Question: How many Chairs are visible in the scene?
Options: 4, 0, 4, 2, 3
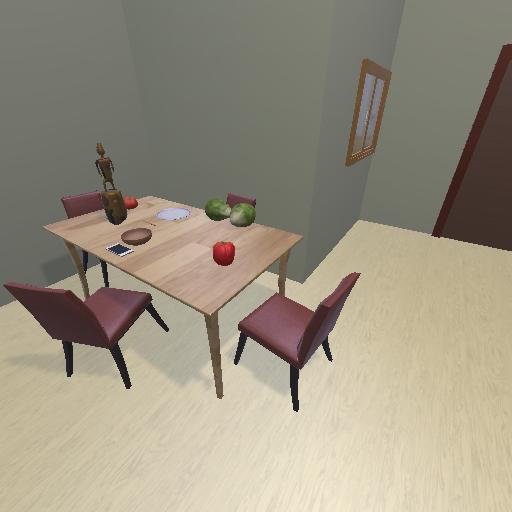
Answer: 4